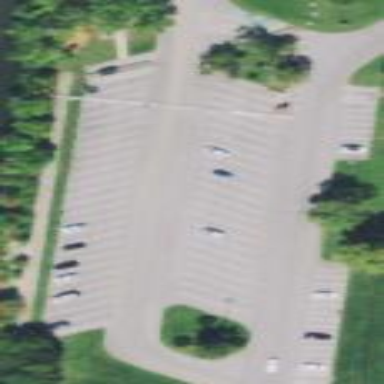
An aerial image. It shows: Parking area designed for buses with park and ride facility.